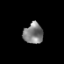
Tissue: prostate
Cell type: Epithelial cells
Senescence score: 0.3378
Nuclear area (px): 392
Mean DAPI intensity: 129.51